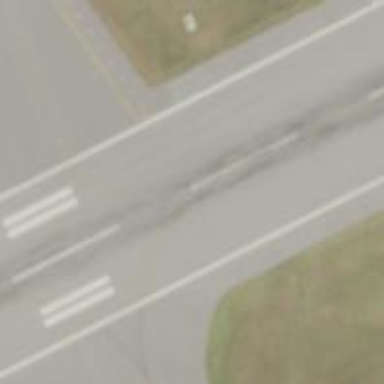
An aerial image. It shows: Runway surface made of asphalt at airport.